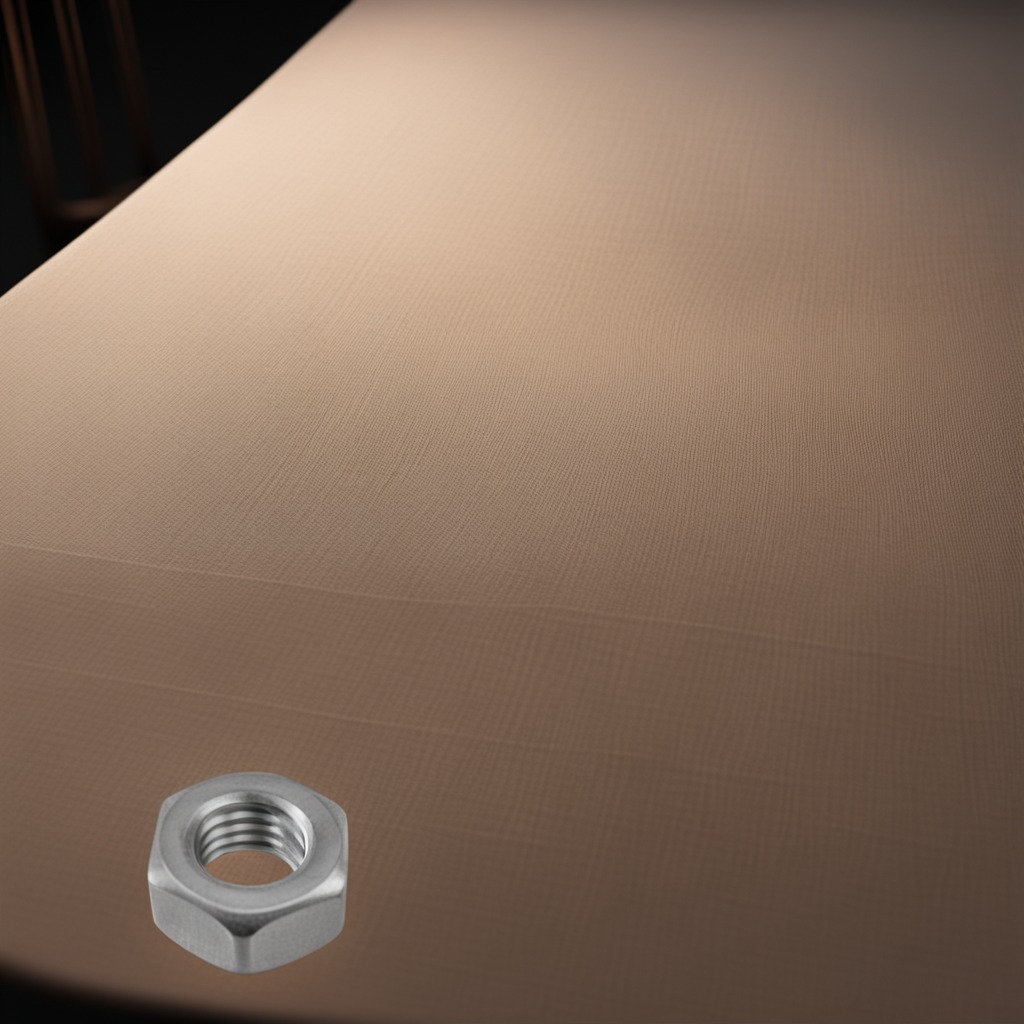
A metal nut lies on a wooden table inside a workshop at night.